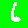
Digit: 6